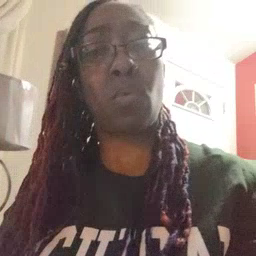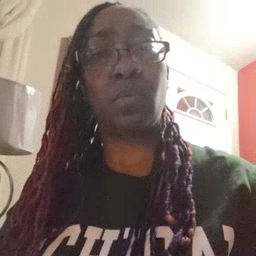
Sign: radio